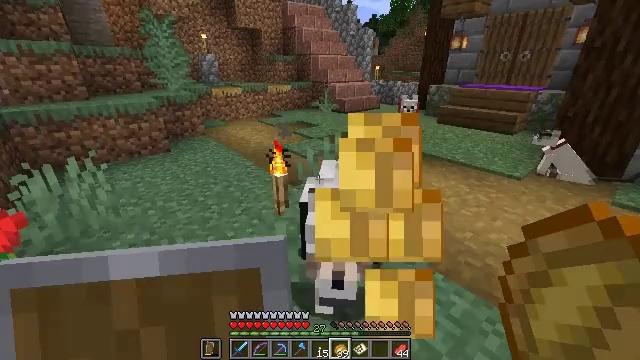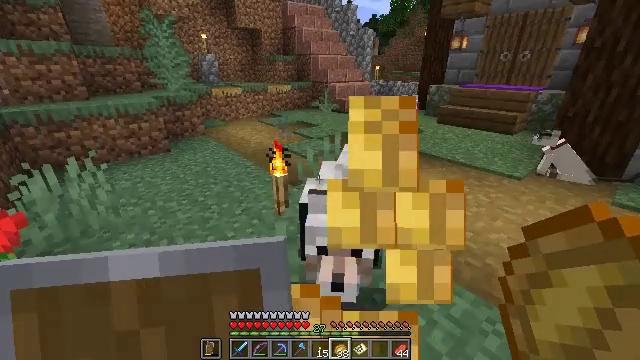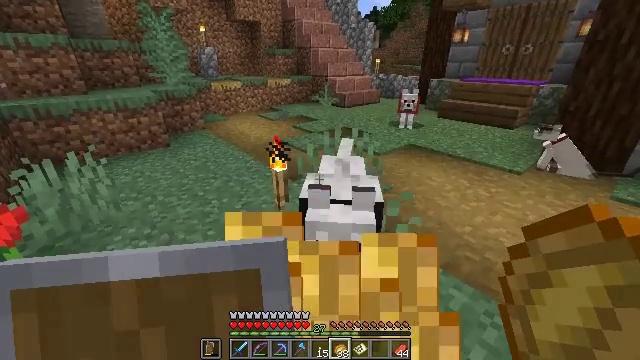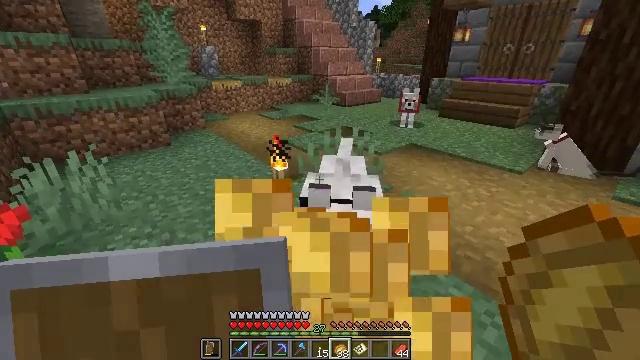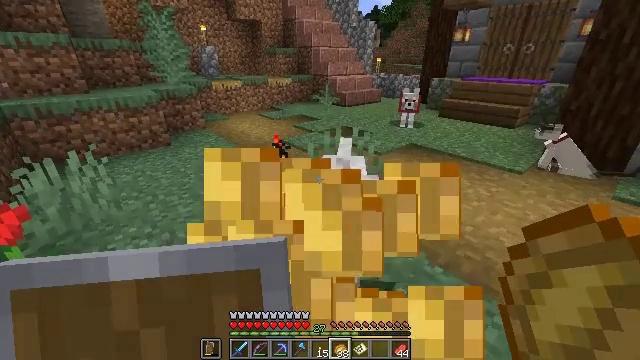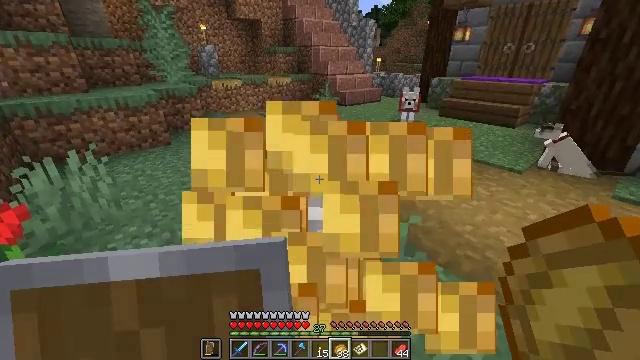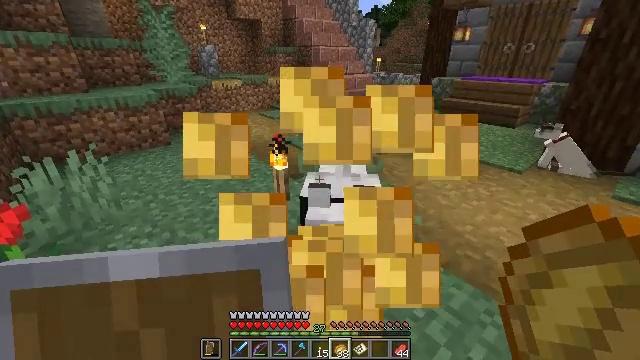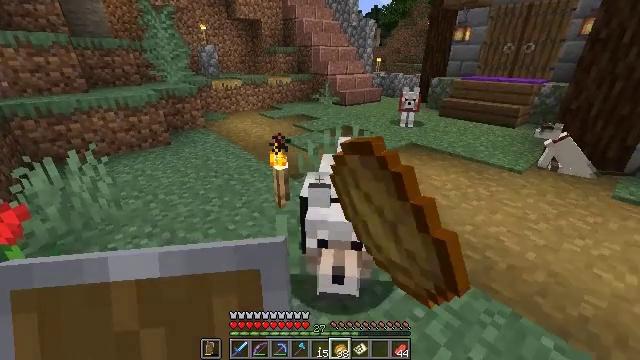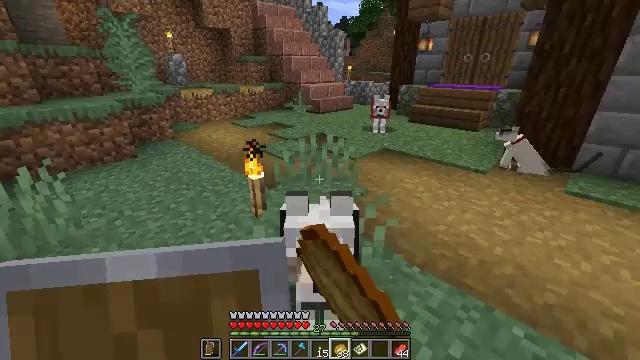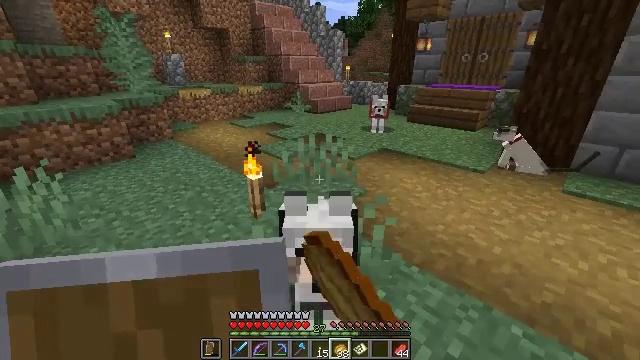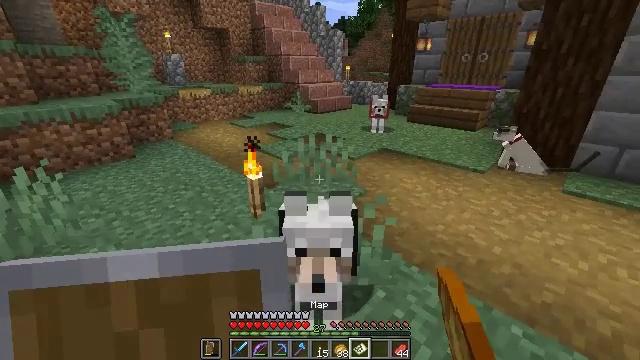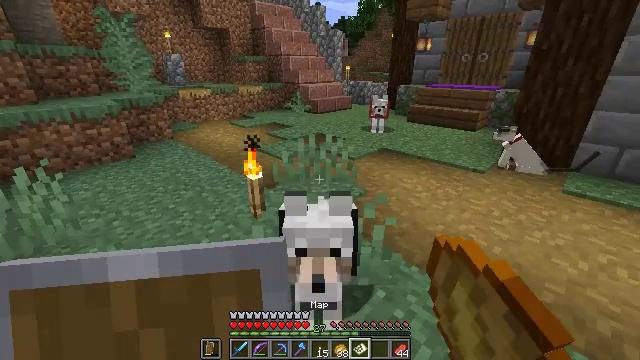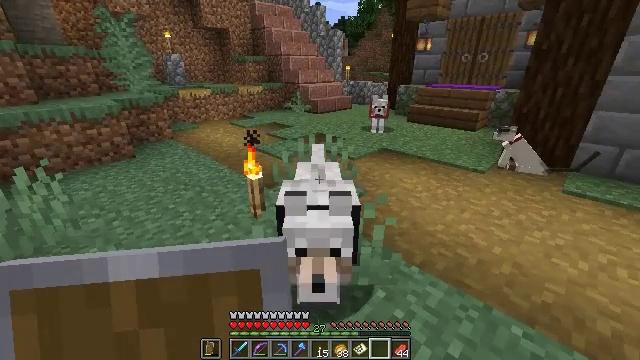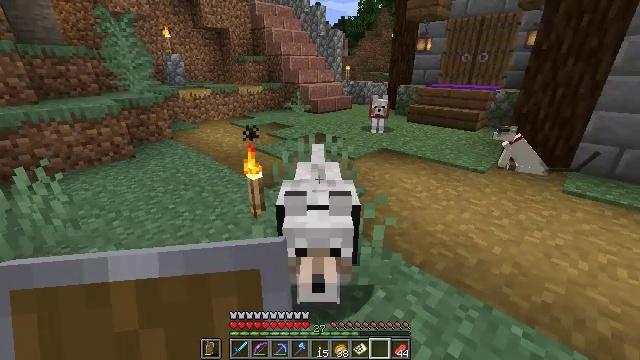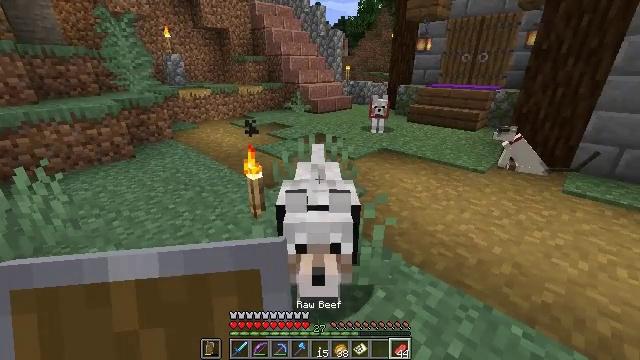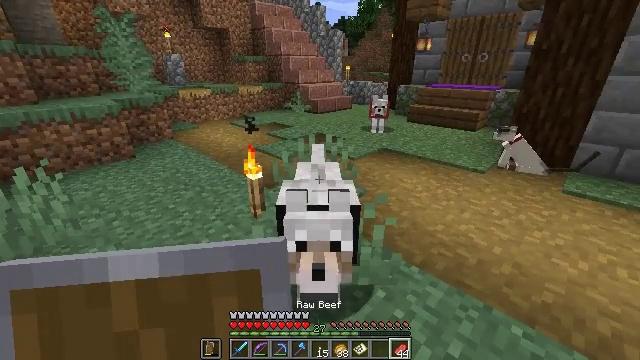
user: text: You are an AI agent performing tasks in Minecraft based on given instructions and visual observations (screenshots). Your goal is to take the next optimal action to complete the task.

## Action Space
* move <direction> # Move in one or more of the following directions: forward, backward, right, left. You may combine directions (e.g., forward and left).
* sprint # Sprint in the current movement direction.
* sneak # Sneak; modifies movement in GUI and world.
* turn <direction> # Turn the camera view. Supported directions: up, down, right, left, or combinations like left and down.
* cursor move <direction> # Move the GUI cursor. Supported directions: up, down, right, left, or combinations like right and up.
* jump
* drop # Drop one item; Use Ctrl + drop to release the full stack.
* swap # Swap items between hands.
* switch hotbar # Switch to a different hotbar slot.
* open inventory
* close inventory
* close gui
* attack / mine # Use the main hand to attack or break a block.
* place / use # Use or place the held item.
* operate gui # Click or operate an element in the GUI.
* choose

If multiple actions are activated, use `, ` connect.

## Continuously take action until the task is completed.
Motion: motion action
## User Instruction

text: Dig up clay found underwater.
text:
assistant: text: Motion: use / place
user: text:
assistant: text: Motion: turn down, use / place
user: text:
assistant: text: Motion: use / place
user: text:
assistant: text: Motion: use / place
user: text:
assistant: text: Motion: use / place
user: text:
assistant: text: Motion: use / place
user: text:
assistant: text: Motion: no_op
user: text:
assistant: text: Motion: turn right and up
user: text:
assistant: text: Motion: no_op
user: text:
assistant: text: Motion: no_op
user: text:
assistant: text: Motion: no_op
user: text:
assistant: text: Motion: no_op
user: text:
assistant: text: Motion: no_op
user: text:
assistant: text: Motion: no_op
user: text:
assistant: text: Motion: no_op
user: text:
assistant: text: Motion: no_op
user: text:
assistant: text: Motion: no_op
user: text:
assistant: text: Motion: turn left and down
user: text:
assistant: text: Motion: no_op
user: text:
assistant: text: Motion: no_op
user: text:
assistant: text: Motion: use / place
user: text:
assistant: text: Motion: use / place
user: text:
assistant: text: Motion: use / place
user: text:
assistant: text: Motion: use / place
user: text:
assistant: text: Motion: use / place
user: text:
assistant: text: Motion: use / place
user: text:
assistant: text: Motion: use / place
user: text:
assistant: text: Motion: turn right and down, use / place
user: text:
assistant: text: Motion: turn down, use / place
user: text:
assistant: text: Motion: use / place